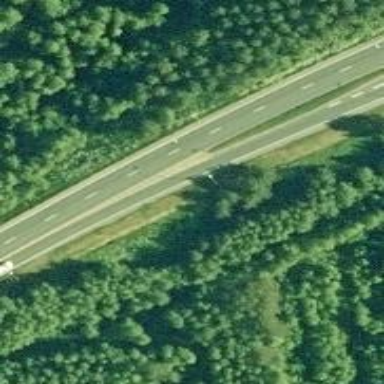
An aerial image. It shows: Secondary road with asphalt surface and embankment.